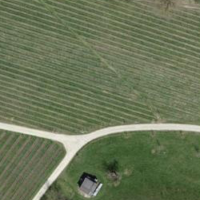
EUNIS habitat code: 52
Species observed at this site:
Zebrina detrita
Draba verna
Podarcis muralis
Veronica hederifolia
Veronica persica